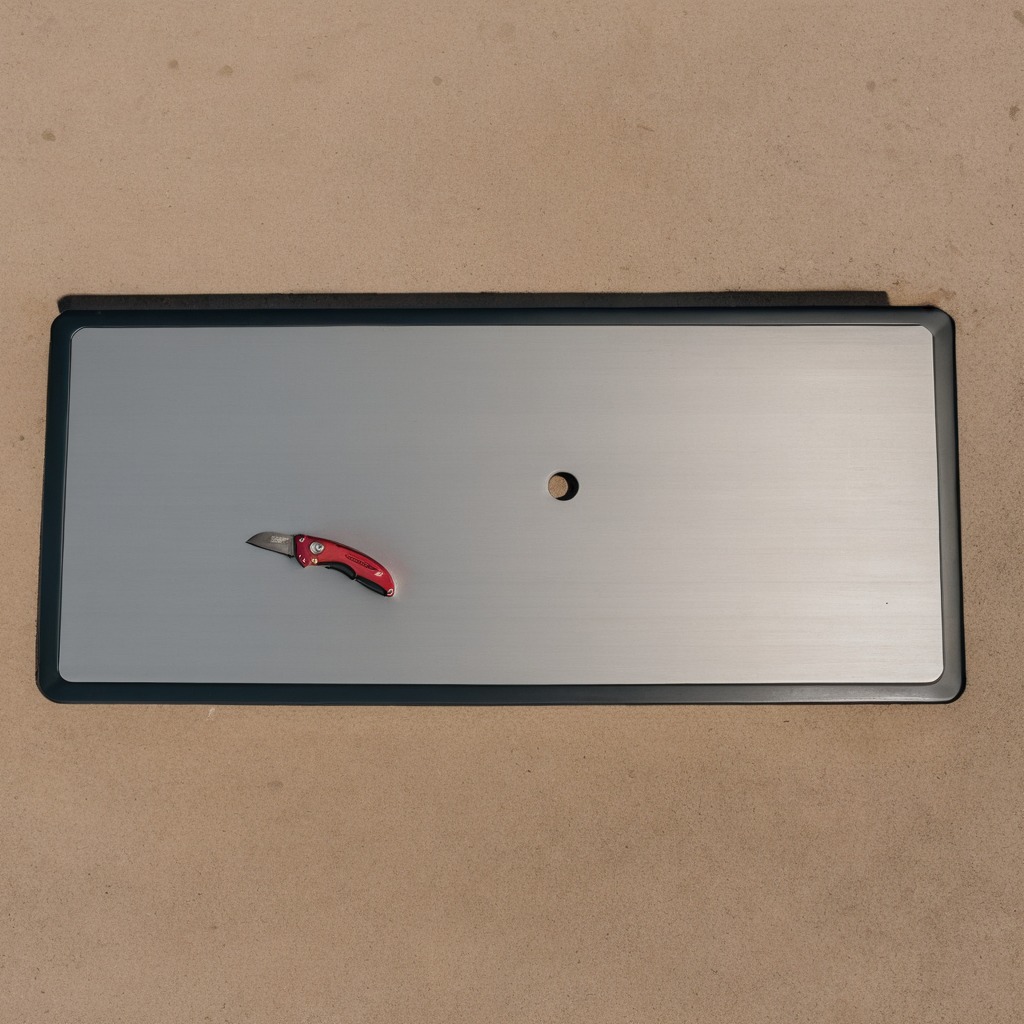
A utility knife lies on the table.